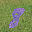
Label: 8